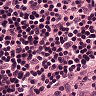
Metastatic tissue present: no